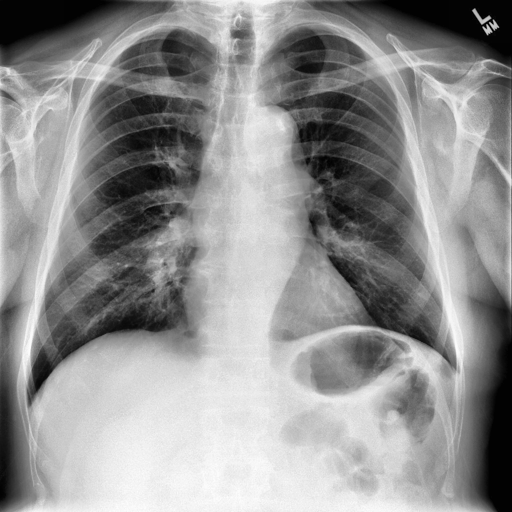
Finding: NORMAL